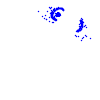
Particle: electron